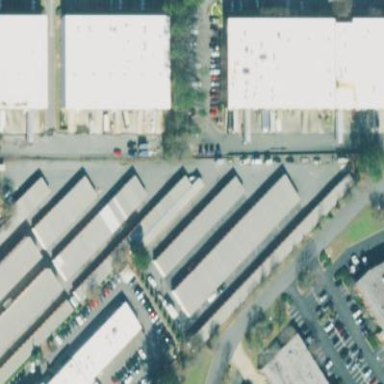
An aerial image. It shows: Commercial building.